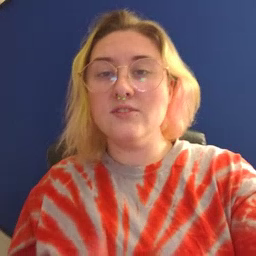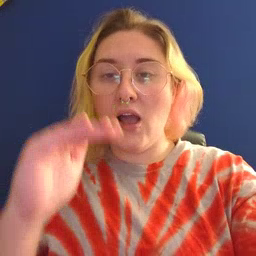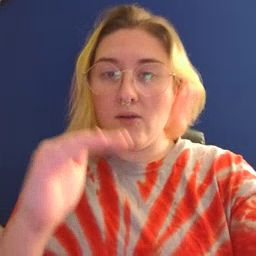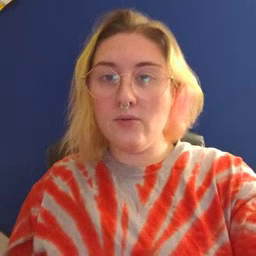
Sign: child